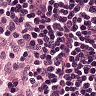
Metastatic tissue present: no